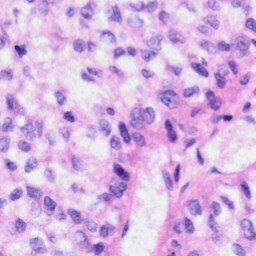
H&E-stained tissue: Liver